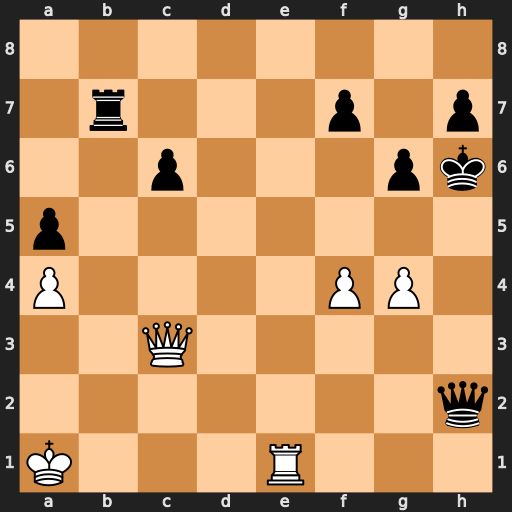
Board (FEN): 8/1r3p1p/2p3pk/p7/P4PP1/2Q5/7q/K3R3
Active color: w
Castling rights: -
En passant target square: -
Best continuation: g5+ Kh5 Qf3+ Kh4 Rh1